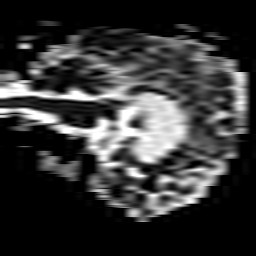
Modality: ADC
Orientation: sagittal
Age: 77
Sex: female
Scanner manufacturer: philips
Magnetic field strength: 3 T
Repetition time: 4.324 s
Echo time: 0.06054 s